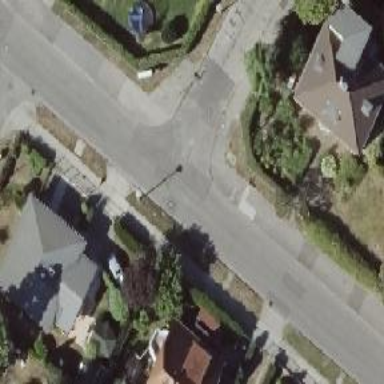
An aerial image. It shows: Unmarked road crossing.